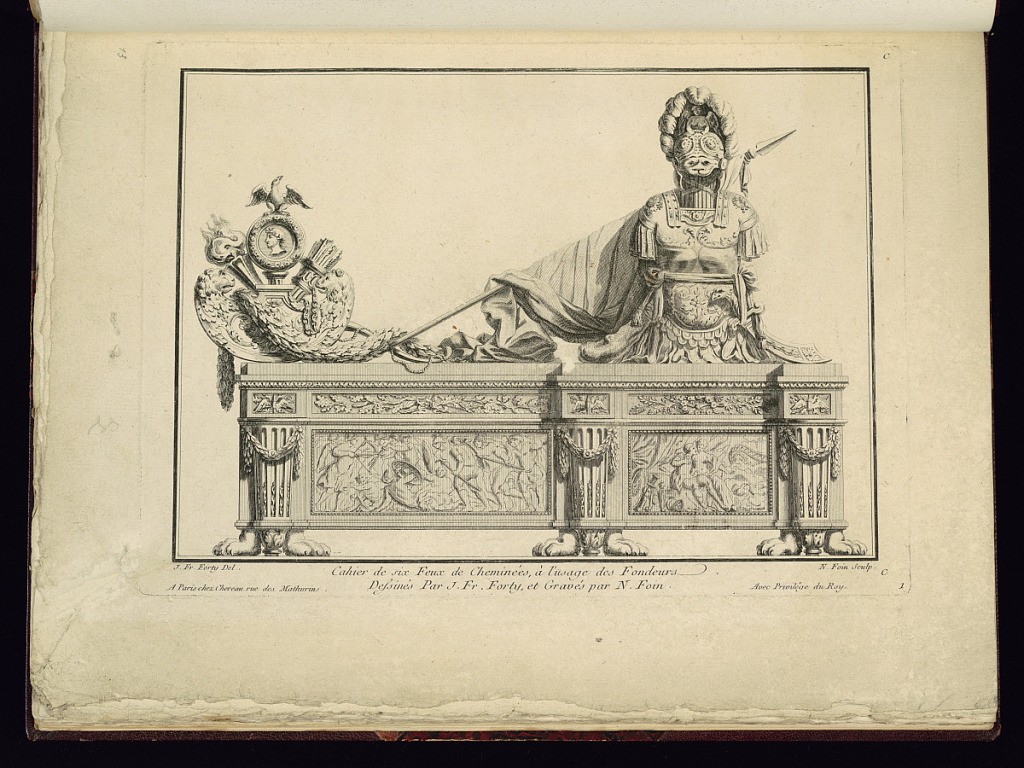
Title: Title Page
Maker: Jean François Forty, active 1775 – 1790
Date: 1775–94
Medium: Etching on paper
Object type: Print
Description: Title page and design for an andiron (firedog) decorated with neoclassical ornament and motifs, including a suit of armor, spear with a flag, roundel profile portrait, quiver of arrows, torch, bird, friezes of figures in battle and a couple seated, repeating patterns, fluting with fleurons, scrolling leaves (rinceaux), festoons of laurel leaves, and paws. The plate is titled, signed, and numbered.